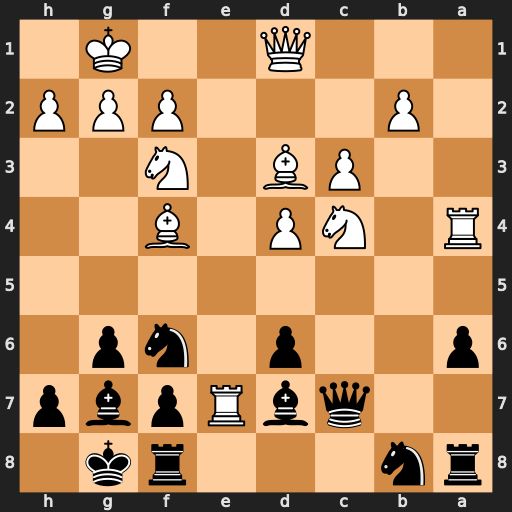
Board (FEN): rn3rk1/2qbRpbp/p2p1np1/8/R1NP1B2/2PB1N2/1P3PPP/3Q2K1
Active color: b
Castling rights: -
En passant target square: -
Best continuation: Bxa4 Rxc7 Bxd1